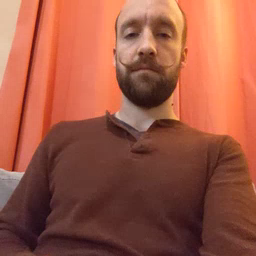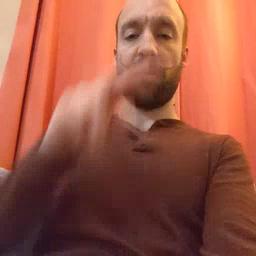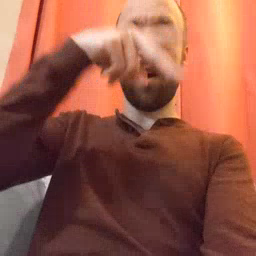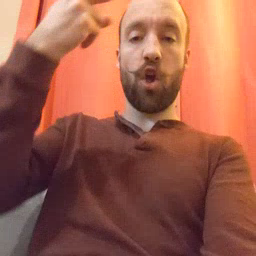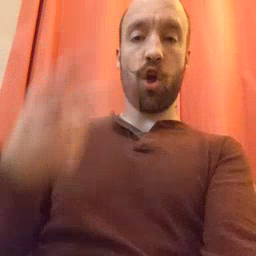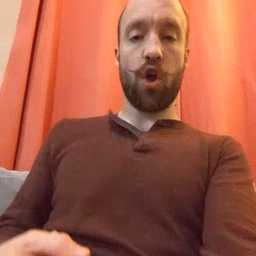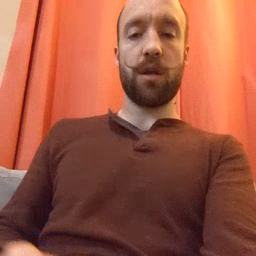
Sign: fall